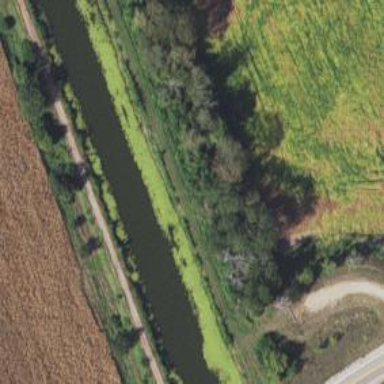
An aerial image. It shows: Canal.